Interaction volume radius: 10 \u00c5
Interaction volume height: 15 \u00c5
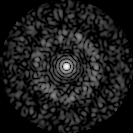
Disorder parameter: 0.8447